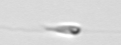
Label: flagellate_morphotype3